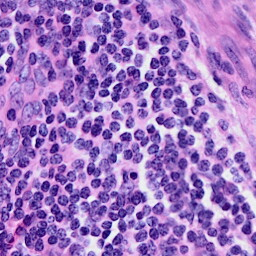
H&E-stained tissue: Cervix